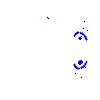
Particle: electron